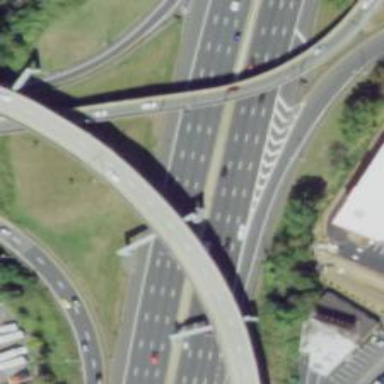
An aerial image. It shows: Urban freeway or expressway.